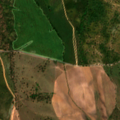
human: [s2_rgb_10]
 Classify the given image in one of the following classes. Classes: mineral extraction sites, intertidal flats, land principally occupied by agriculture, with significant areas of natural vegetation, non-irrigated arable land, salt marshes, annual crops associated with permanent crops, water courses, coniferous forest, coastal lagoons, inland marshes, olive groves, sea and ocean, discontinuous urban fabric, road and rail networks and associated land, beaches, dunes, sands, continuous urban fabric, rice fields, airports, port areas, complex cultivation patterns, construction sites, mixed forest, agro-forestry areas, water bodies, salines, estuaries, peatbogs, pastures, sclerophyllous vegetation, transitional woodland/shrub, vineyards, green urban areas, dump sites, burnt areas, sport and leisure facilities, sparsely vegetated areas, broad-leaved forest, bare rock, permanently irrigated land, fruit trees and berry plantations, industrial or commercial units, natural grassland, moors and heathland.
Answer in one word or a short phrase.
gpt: continuous urban fabric